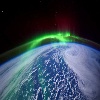
Label: cloud